Field crop: tomato
Growth stage: 1
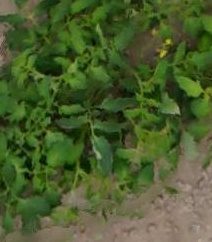
Species: tomato